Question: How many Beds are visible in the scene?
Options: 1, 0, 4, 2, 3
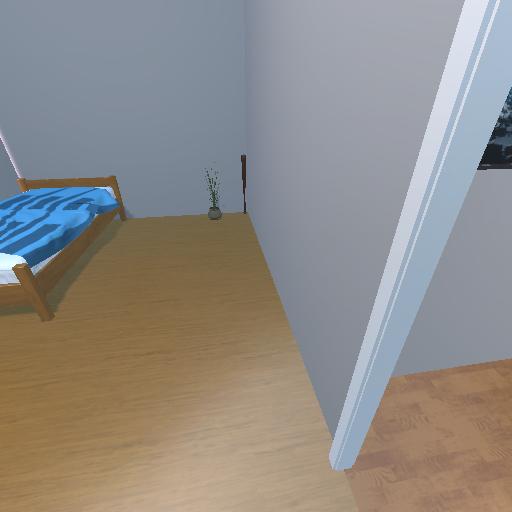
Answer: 1